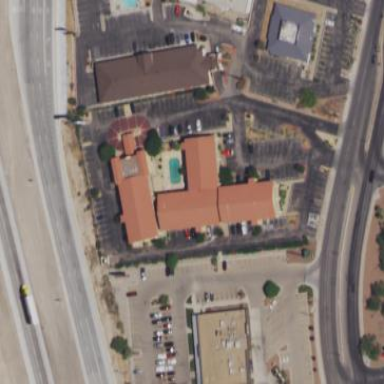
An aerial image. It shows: Hotel building.